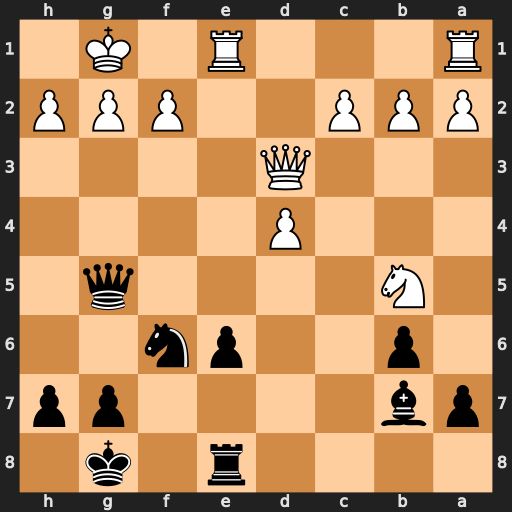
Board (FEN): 4r1k1/pb4pp/1p2pn2/1N4q1/3P4/3Q4/PPP2PPP/R3R1K1
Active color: b
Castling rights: -
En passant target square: -
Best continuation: Qxg2#